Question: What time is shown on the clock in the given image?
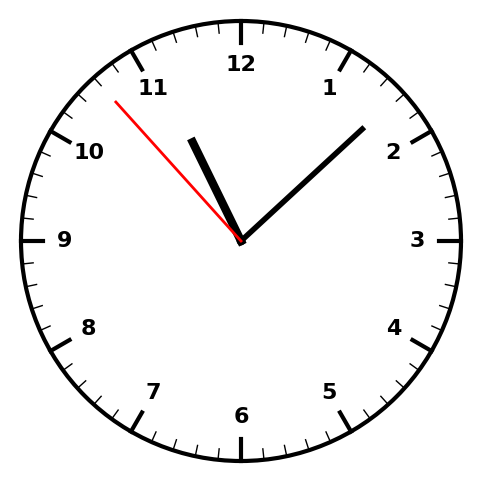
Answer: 11:07:53